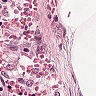
Metastatic tissue present: no